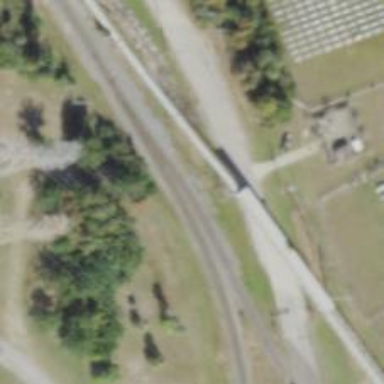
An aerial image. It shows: Railway spur junction.